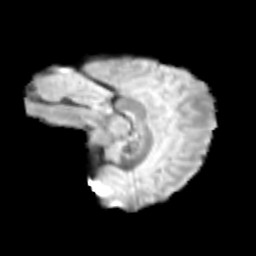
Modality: T2w
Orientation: sagittal
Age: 14
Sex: female
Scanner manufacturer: siemens
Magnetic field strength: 3 T
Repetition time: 3.8 s
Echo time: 0.07 s